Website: walmart
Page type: billing-address
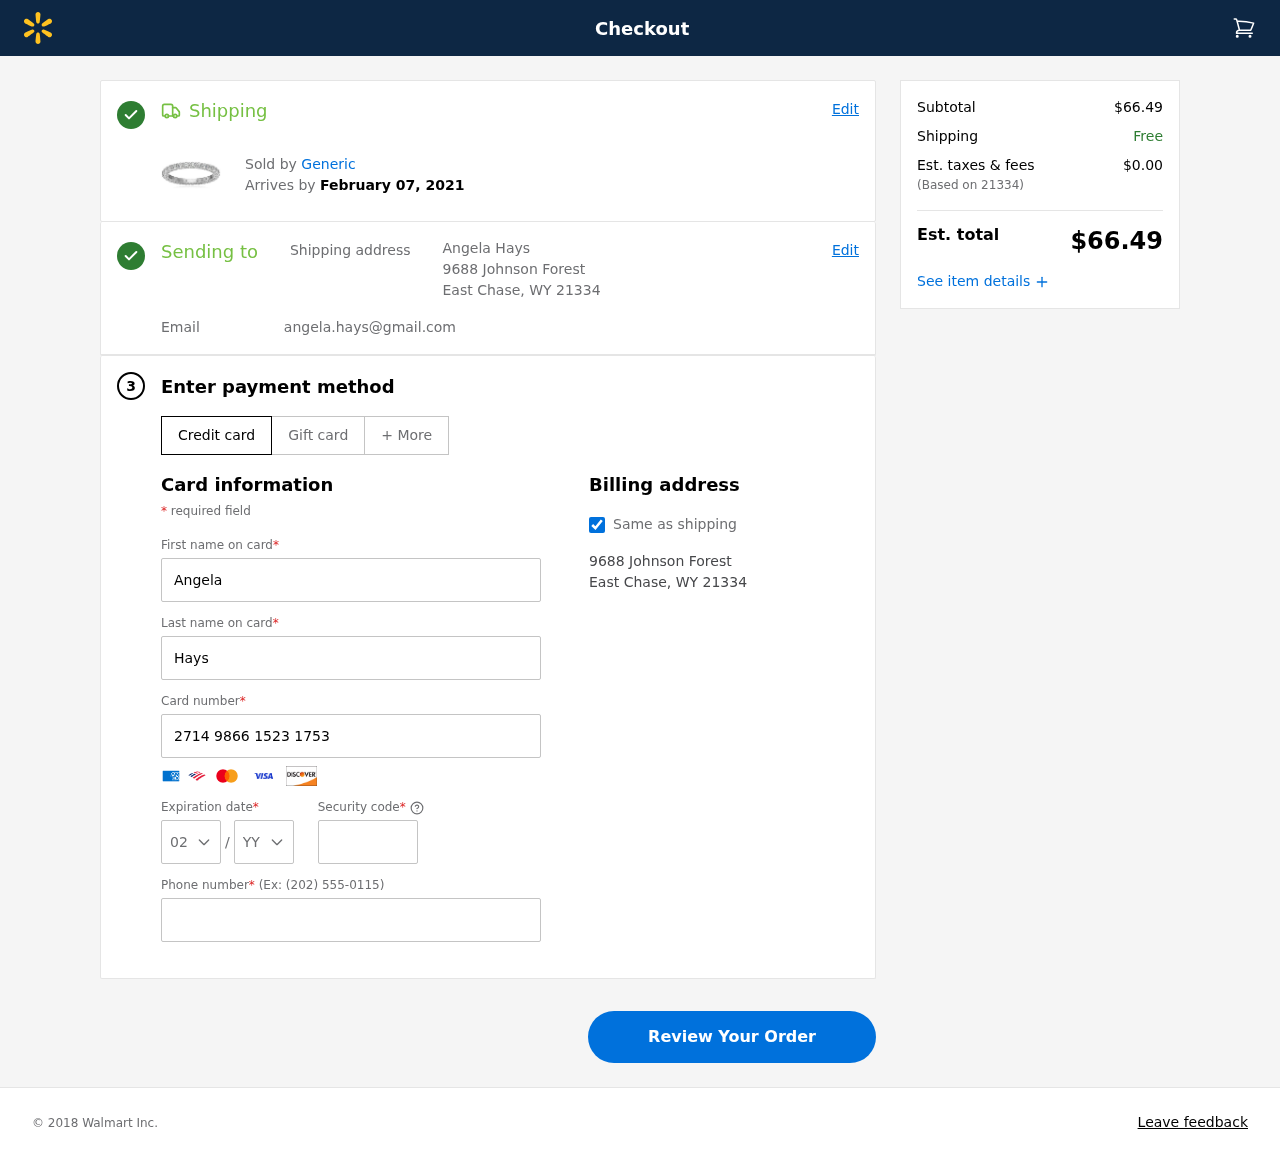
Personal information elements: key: PII_CARD_CVV
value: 031
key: PII_CARD_EXPIRY_MONTH
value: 02
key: PII_CARD_EXPIRY_YEAR
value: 30
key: PII_CARD_NUMBER
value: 2714 9866 1523 1753
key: PII_CITY_STATE_ZIP
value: East Chase, WY 21334
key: PII_EMAIL
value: angela.hays@gmail.com
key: PII_FIRSTNAME
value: Angela
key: PII_FULLNAME
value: Angela Hays
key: PII_LASTNAME
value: Hays
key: PII_PHONE
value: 3583181872
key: PII_POSTCODE
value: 21334
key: PII_STREET
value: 9688 Johnson Forest
Product elements: key: PRODUCT1_BRAND
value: Generic
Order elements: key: ORDER_DELIVERY_DATE
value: February 07, 2021
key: ORDER_SUBTOTAL
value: $66.49
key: ORDER_TAX
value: $0.00
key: ORDER_TOTAL
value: $66.49